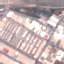
Land use / land cover: Industrial